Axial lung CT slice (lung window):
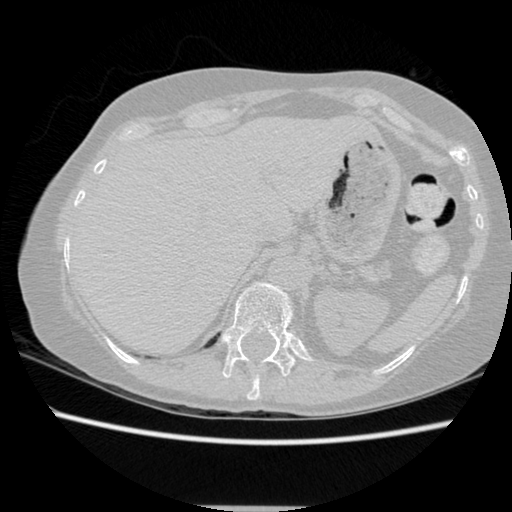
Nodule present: no